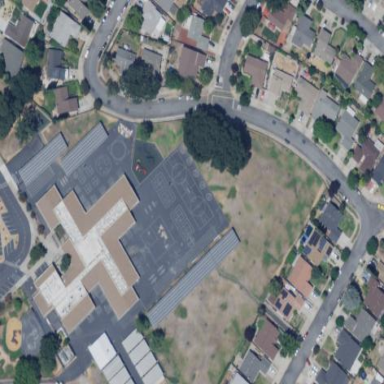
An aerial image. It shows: Asphalt schoolyard for leisure land.